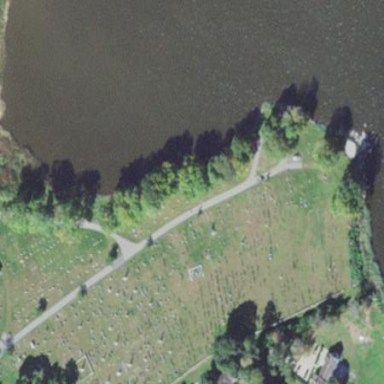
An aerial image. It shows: Cemetery area categorized as "Cemetery".